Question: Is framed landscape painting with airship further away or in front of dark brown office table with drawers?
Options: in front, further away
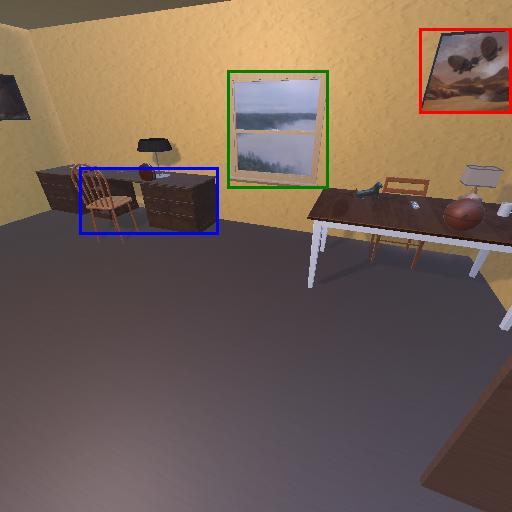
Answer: in front